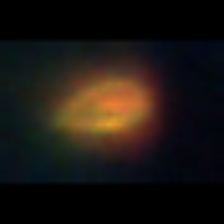
Taxon: Unknown_phyto
Group: Unknown